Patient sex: F
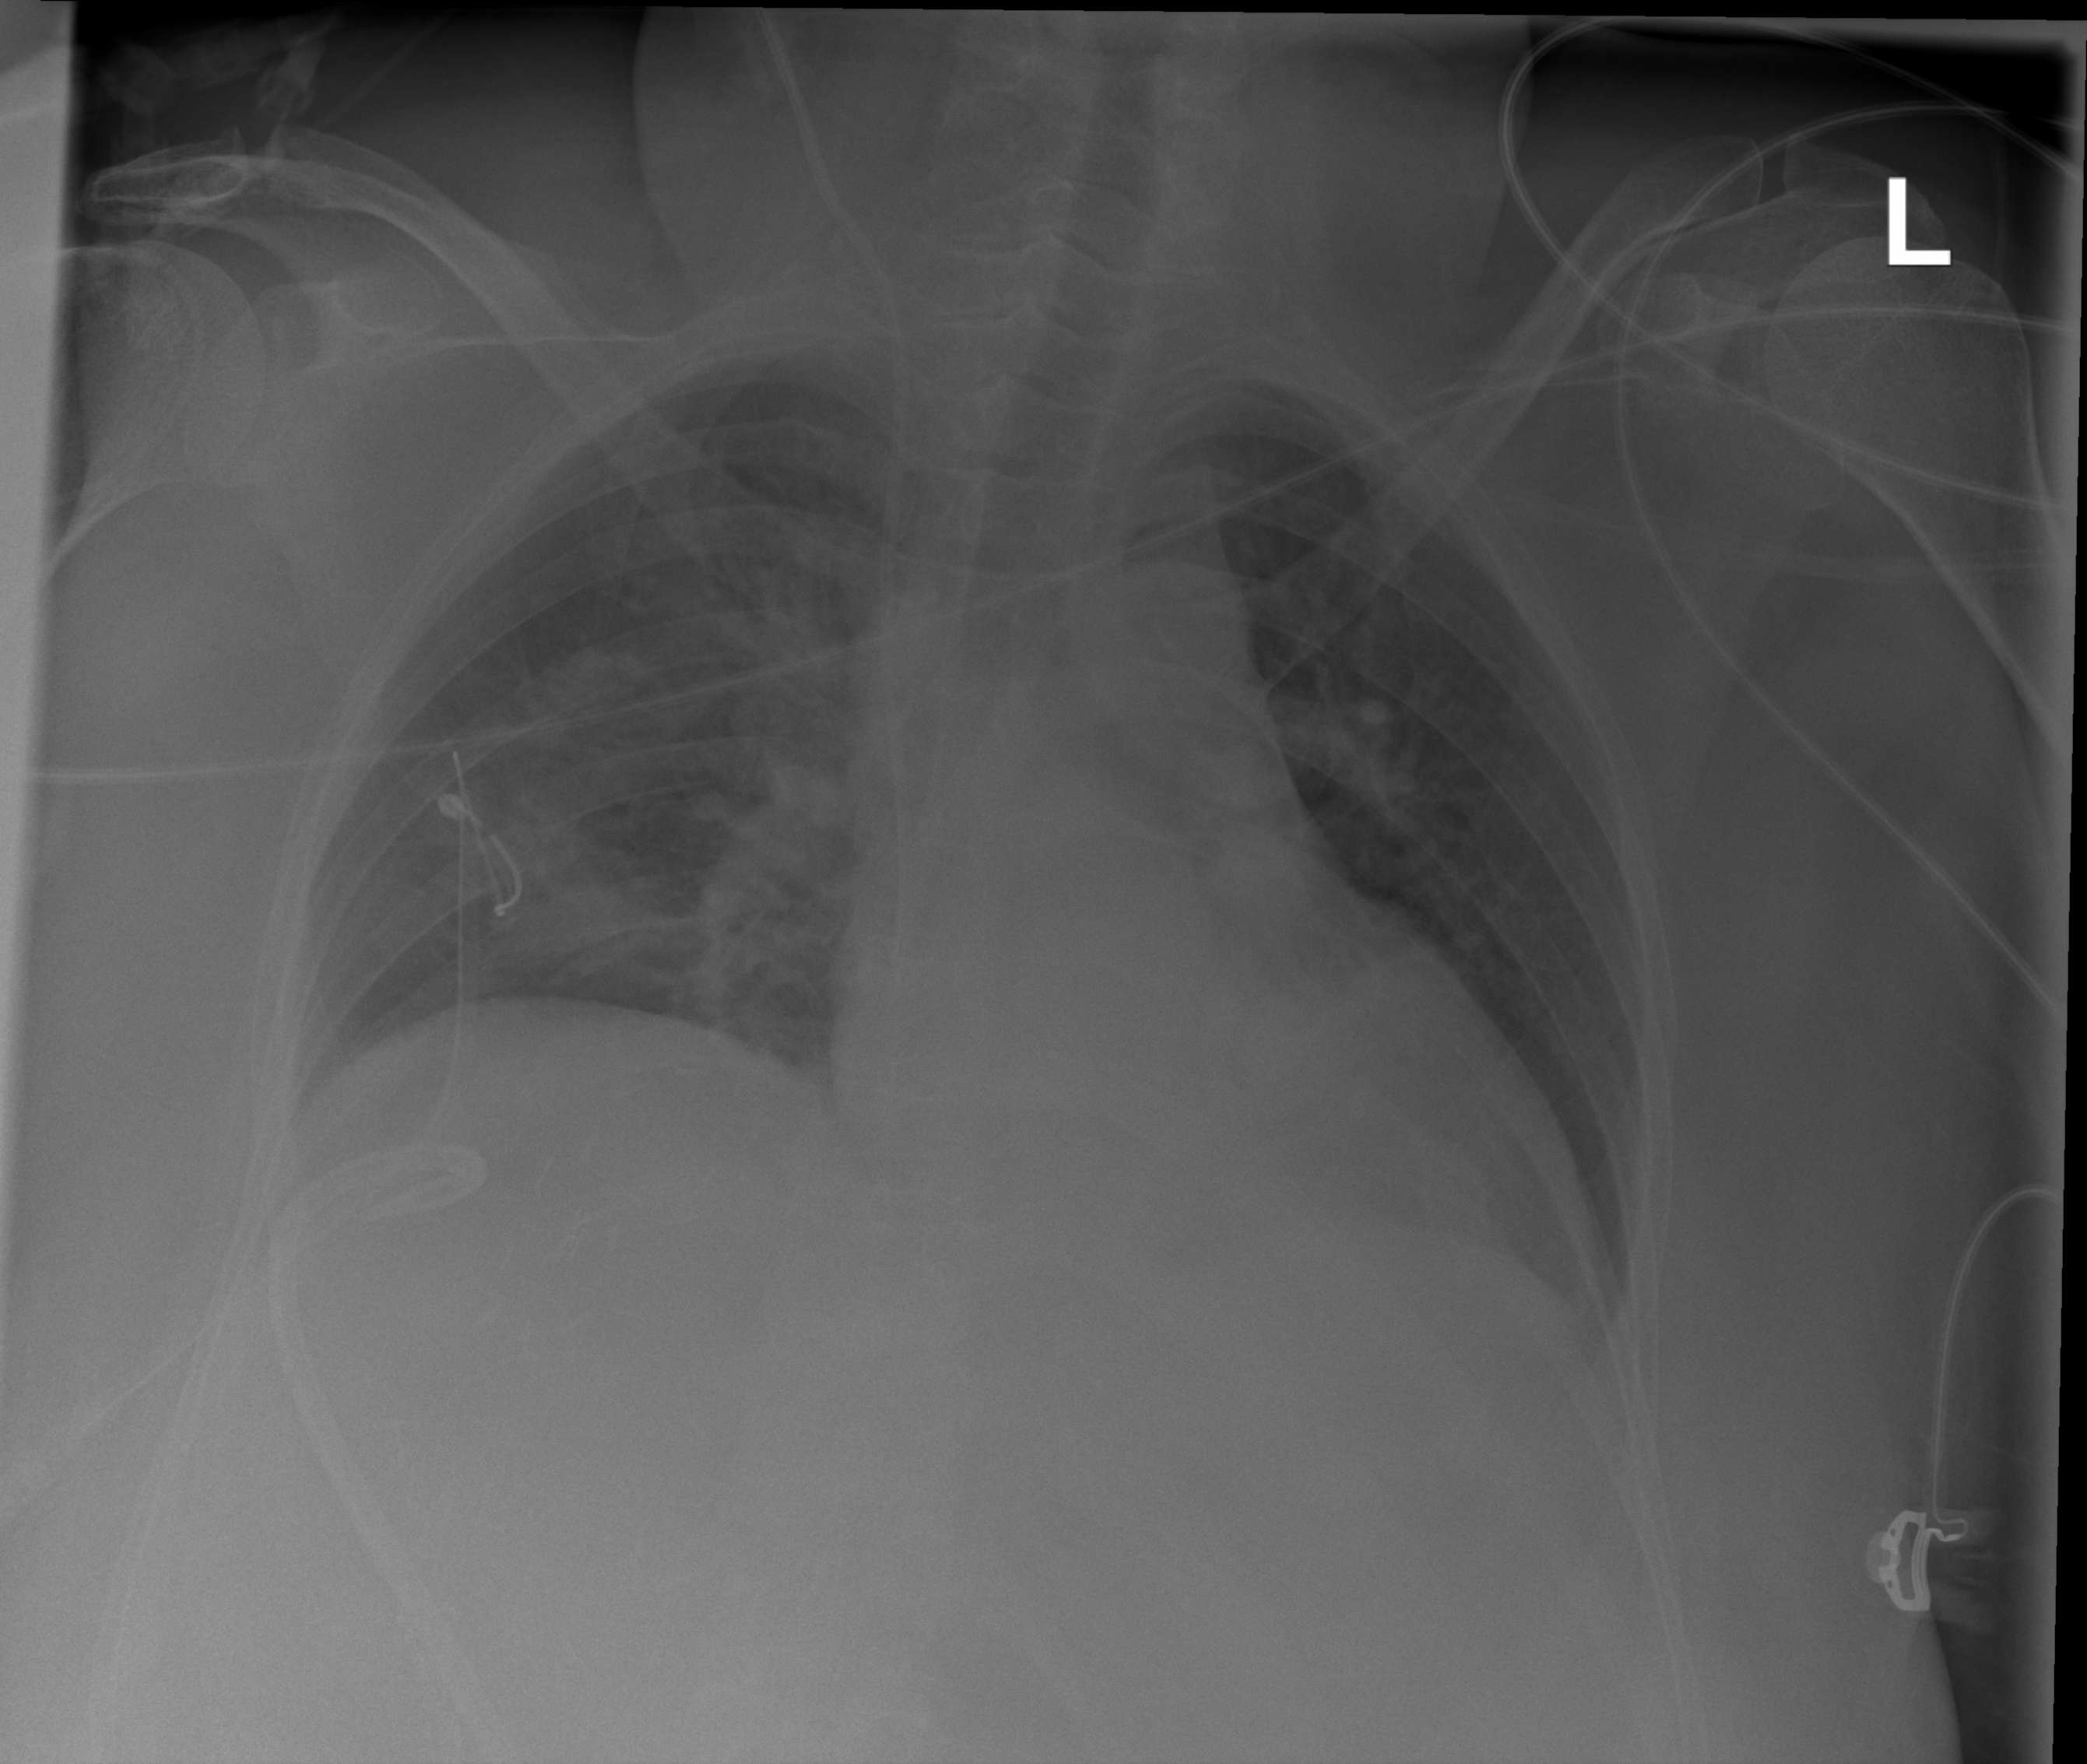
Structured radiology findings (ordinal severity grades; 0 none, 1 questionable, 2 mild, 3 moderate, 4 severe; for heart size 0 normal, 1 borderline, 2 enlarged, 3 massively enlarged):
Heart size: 0
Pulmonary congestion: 0
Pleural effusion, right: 0
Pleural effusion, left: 1
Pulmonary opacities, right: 2
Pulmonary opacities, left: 0
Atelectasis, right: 3
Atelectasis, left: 2